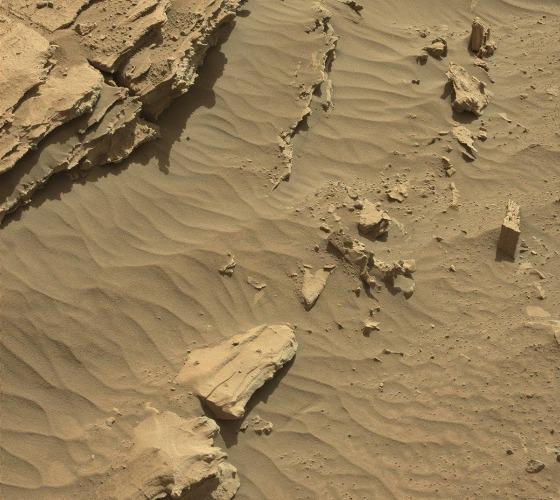
Terrain classes present: Bedrock, Gravel / Sand / Soil, Rock, Shadow